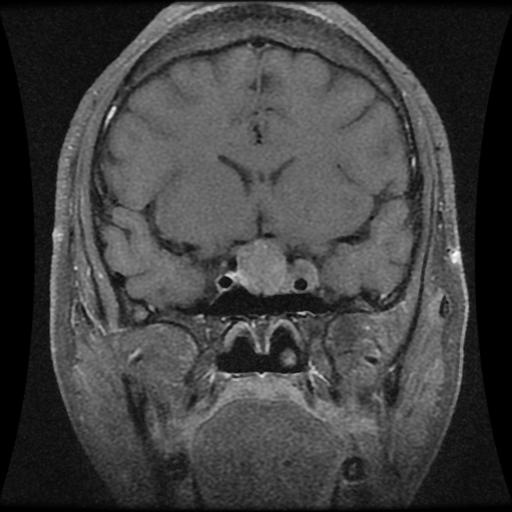
Label: pituitary